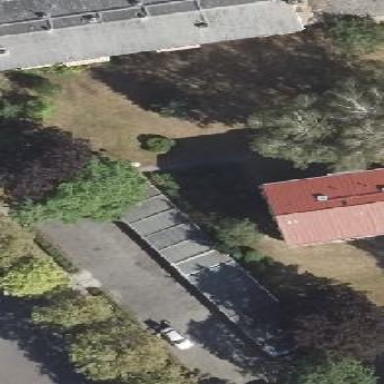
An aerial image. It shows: Group of garages.